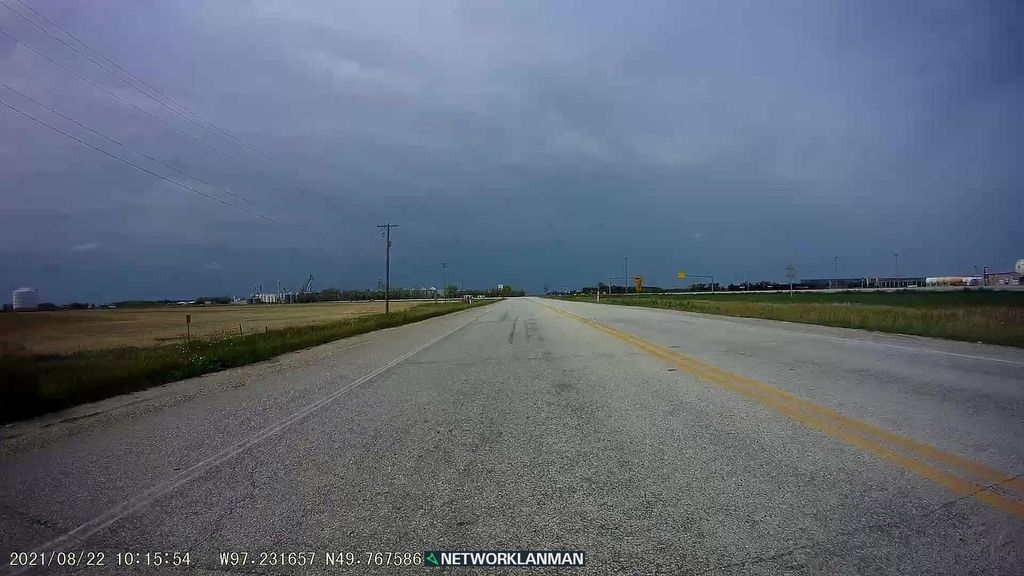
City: winnipeg